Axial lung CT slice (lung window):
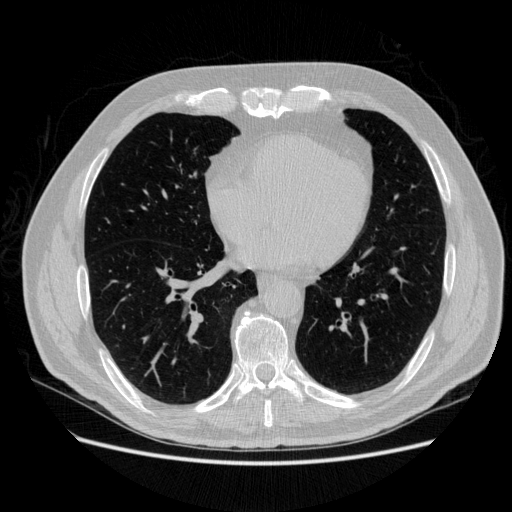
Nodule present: no